Field crop: maize
Growth stage: 2
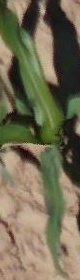
Species: maize